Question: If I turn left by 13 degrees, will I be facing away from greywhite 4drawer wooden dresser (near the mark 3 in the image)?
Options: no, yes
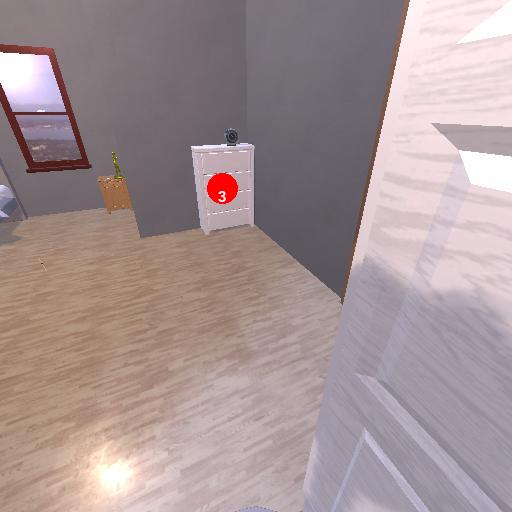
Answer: no